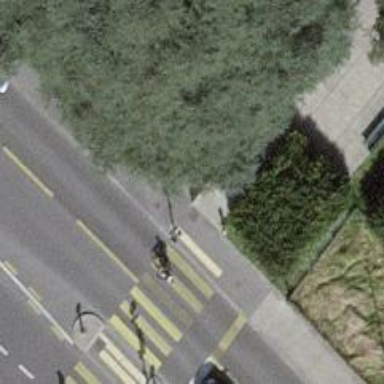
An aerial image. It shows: Bollard.